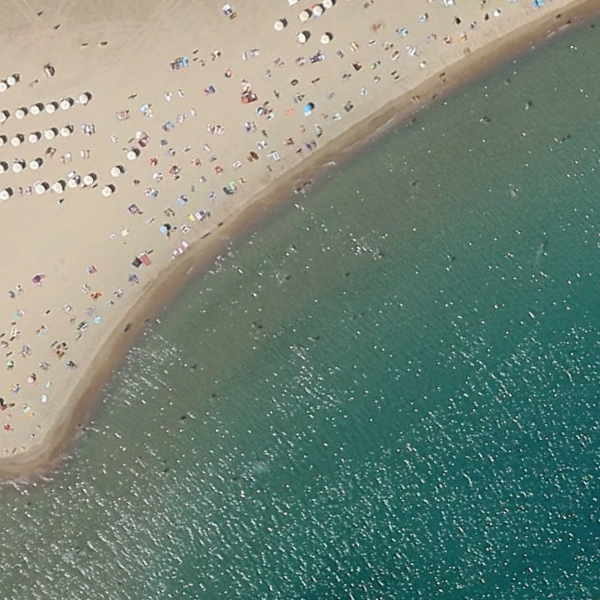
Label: Beach